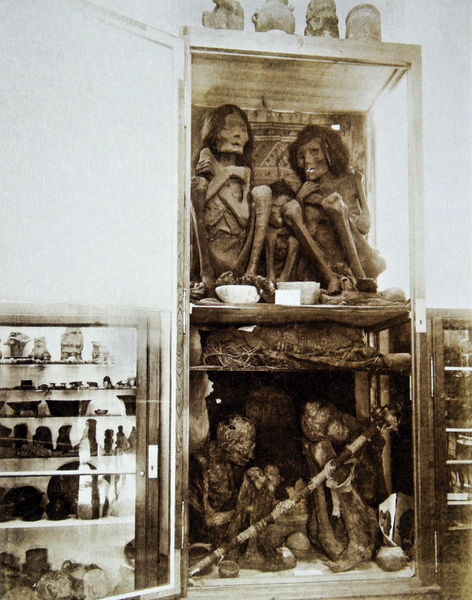
Titel: Südamerikanische Mumien und Objekte aus der wissenschaftlichen Sammlung von Gabriel von Max
Standort: Mannheim
Institution: Reiß-Engelhorn Museen
Schlagwörter: braun, glas, tür, weiss, gebäude, haus, haare, kamin, skulptur, beine, bogen, türen, reflexe, foto, fotografie, photographie, eng, nische, rückseite, hocken, scheibe, tote, vitrine, kasten, photo, farbfoto, scharnier, schloß, regale, schüsseln, aufnahme, gerippe, gebeine, skelette, kühlschrank, kühlkasten, kühltruhe